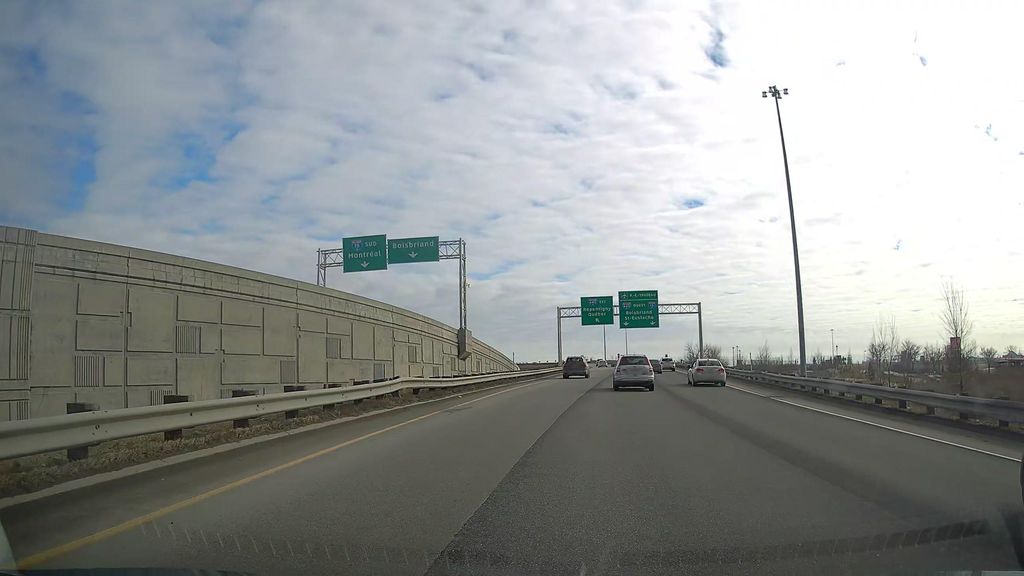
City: montreal